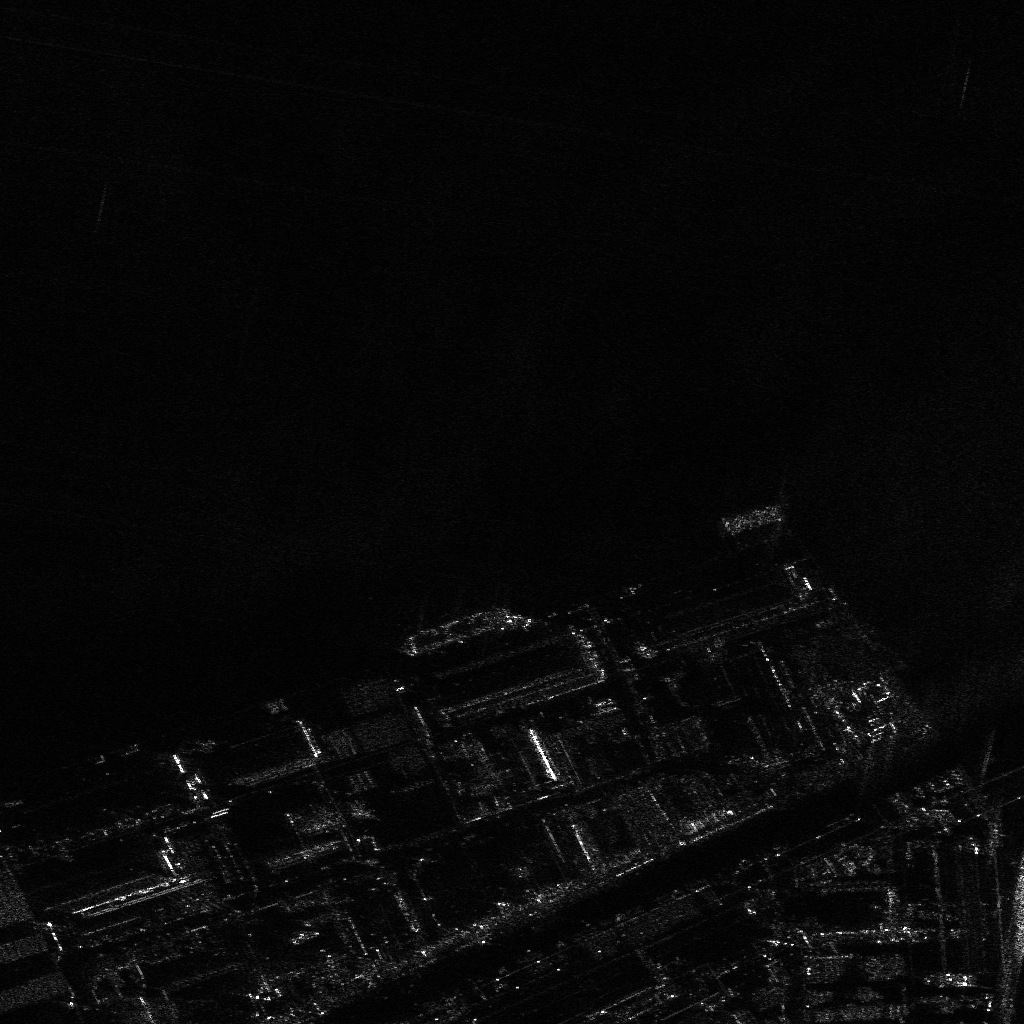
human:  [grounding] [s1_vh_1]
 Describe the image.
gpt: In the satellite image, there is  <ref>1 large container </ref> <box>[[43, 55, 46, 67, 71]]</box> located at center,  <ref>1 large container </ref> <box>[[71, 47, 74, 53, 70]]</box> located at right.